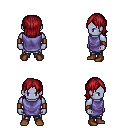
a pixel art fantasy rpg character, male body template, dark elf, purple skin, chain tabard jacket, metal pants, brunette long bangs hairstyle, leather bracers, brown shoes, four views (front, back, left, right), 2x2 character sprite sheet, small pixel art, hard edges, no anti-aliasing